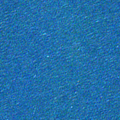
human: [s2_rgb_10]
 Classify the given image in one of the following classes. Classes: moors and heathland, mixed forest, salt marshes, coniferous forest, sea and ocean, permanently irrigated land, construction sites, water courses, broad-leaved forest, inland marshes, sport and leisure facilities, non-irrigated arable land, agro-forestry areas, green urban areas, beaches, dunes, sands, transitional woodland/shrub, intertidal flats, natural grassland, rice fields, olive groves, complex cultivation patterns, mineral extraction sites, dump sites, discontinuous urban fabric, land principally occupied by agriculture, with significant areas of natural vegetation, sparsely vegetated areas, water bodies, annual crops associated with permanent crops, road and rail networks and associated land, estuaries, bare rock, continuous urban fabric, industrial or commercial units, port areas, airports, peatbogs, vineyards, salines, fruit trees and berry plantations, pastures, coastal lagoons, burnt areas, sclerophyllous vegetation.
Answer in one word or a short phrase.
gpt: sea and ocean